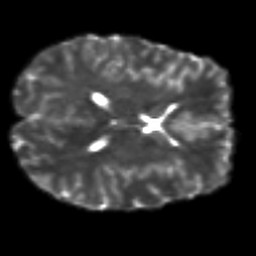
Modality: T2w
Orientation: axial
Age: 31
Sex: male
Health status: healthy
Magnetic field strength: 3 T
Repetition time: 8.4 s
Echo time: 0.0926 s